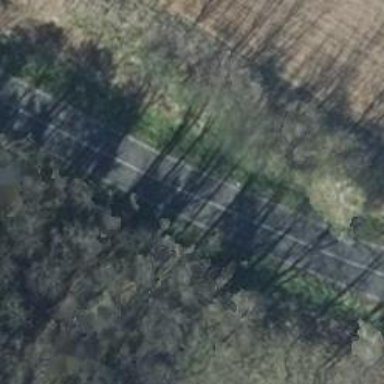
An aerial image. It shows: Row of deciduous broadleaved trees.